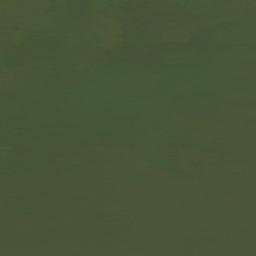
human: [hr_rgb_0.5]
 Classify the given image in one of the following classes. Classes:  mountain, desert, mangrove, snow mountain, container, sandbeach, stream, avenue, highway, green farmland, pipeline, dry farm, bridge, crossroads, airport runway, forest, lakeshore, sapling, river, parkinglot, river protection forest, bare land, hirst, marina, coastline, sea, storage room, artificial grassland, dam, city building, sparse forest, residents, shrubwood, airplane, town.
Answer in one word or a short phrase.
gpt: sea